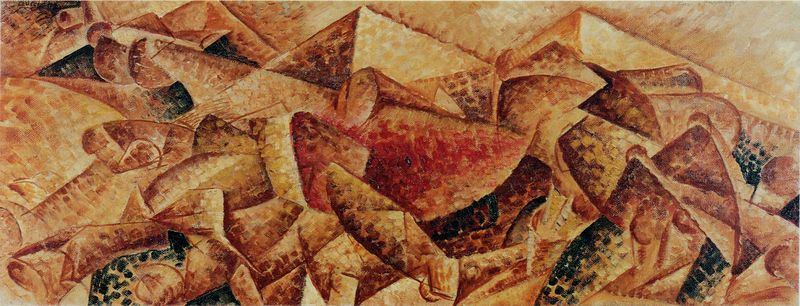
Titel: Dinamismo plastico: cavallo + caseggiato
Künstler: Umberto Boccioni
Standort: Milano
Institution: Civico Museo d'Arte Contemporanea / Palazzo Reale
Schlagwörter: berg, blau, dunkel, gemälde, himmel, schatten, wolken, fluss, gelb, grün, kubismus, kubistisch, landschaft, ocker, sand, bewegung, braun, hell, hintergrund, holz, licht, orange, schwarz, weiss, rot, tiere, malerei, muster, zylinder, erde, horizont, wind, pastos, sonne, stoff, spitzen, pferde, rund, schuppen, maus, stillleben, wellen, moderne, abstrakt, berge, dünen, farben, fels, flächen, gebirge, gipfel, leere, modern, sahara, wüste, farbe, formen, schichten, linien, figuren, querformat, stämme, duktus, detail, abstraktion, punkte, futurismus, eckig, rechteck, linie, haufen, kontur, plastisch, durcheinander, dynamik, tupfen, stempel, mosaik, pinsel, tupfer, ecken, sandfarben, geometrisch, zacken, wärme, blaugrün, picasso, rollen, rotbraun, pyramide, dreiecke, modernismus, rötel, geometrie, getupft, fische, ägypten, unordnung, schnitze, pointillistisch, kubus, pinkte, gestempelt, balla, braque, pyramiden, nil, russische, trockenheit, zersplitterung, gizeh, beegung, fromat, el, düen, sepial, pyradmide, kartoffeldruck, brotbraun